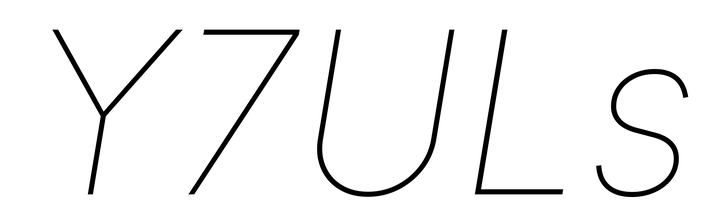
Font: Inter-Italic_Thin_Italic